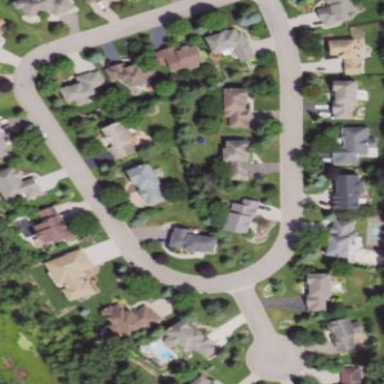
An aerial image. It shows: Residential area consisting of single-family homes.